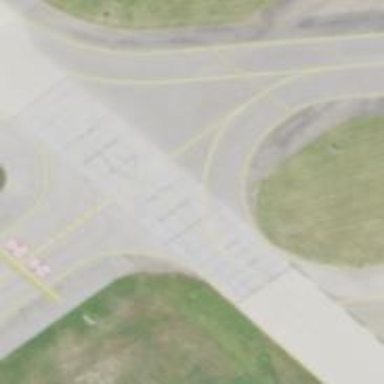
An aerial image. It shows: Image of taxiway at airport.